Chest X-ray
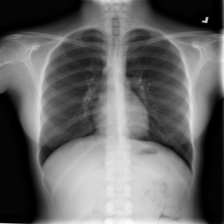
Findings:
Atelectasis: negative
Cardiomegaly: negative
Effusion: negative
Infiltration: negative
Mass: negative
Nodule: negative
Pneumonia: negative
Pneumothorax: negative
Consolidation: negative
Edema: negative
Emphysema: negative
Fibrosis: negative
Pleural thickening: negative
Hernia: negative